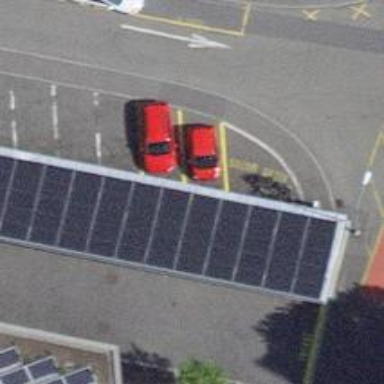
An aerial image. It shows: Car-sharing service available at this location.